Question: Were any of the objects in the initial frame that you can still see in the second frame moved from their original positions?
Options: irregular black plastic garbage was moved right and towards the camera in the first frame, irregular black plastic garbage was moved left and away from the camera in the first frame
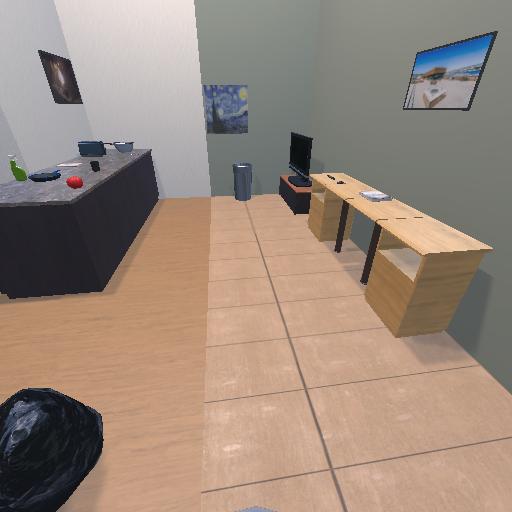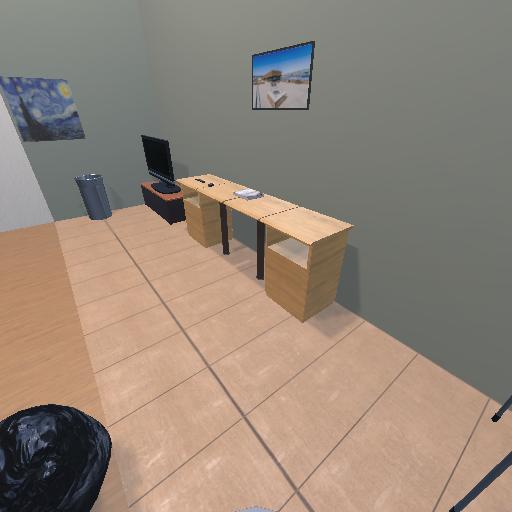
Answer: irregular black plastic garbage was moved right and towards the camera in the first frame